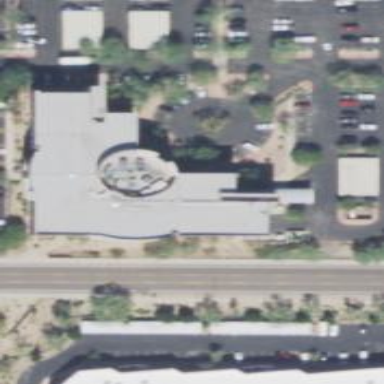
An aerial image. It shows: Healthcare clinic is depicted in the image.